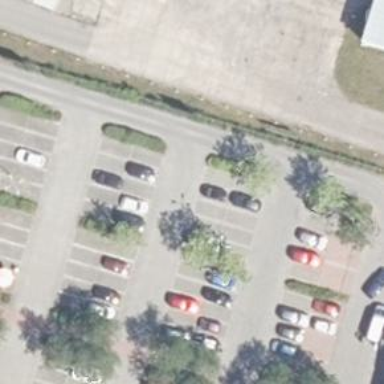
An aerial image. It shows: Road serving as parking aisle.